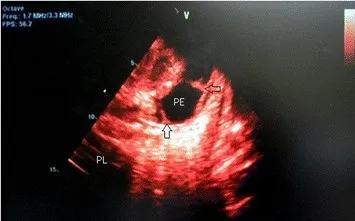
Two-dimensional transthoracic echocardiography was also remarkable for mobile fibrinous strands (arrows) between the visceral and parietal pericardium, as well as confirmation of a left-sided pleural effusion (PL).
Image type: radiology (ultrasound)